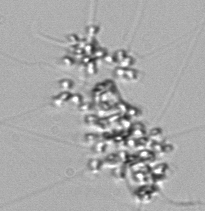
Label: Chaetoceros_didymus_TAG_external_flagellate